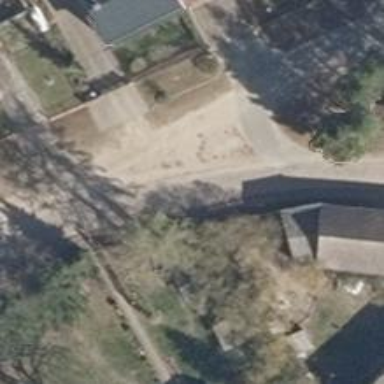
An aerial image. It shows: Residential road with sandy surface.